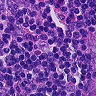
Metastatic tissue present: no